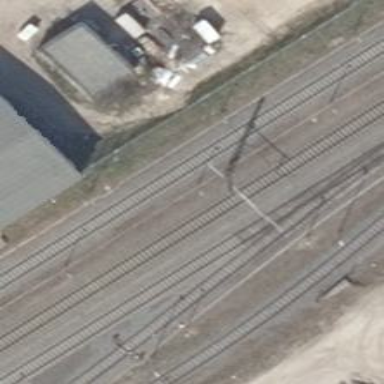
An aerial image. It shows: Railway milestone with catenary mast.